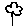
Label: flower